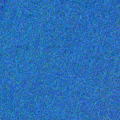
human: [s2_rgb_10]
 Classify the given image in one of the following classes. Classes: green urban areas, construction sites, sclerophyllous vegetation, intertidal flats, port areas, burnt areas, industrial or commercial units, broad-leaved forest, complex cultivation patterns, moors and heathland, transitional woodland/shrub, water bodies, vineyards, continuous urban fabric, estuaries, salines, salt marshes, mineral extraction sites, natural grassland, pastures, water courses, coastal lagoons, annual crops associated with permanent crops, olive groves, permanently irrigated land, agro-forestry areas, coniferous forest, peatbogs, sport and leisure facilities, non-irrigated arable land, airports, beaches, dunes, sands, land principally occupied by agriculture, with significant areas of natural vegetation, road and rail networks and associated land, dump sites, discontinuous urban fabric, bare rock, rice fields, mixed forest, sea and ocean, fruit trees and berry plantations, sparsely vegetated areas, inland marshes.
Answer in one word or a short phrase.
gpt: sea and ocean